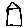
Label: house